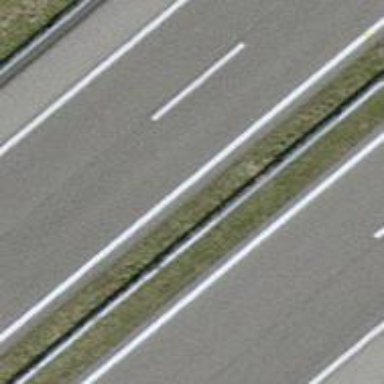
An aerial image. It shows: Motorway.